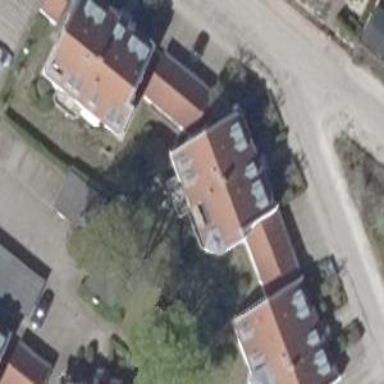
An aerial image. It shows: Building.